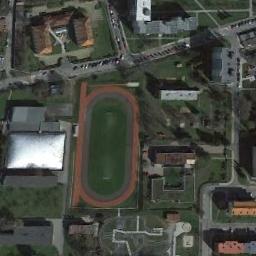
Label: ground_track_field